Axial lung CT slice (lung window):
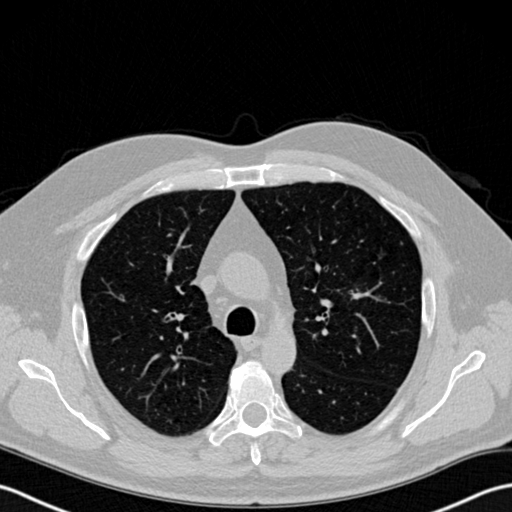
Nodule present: no